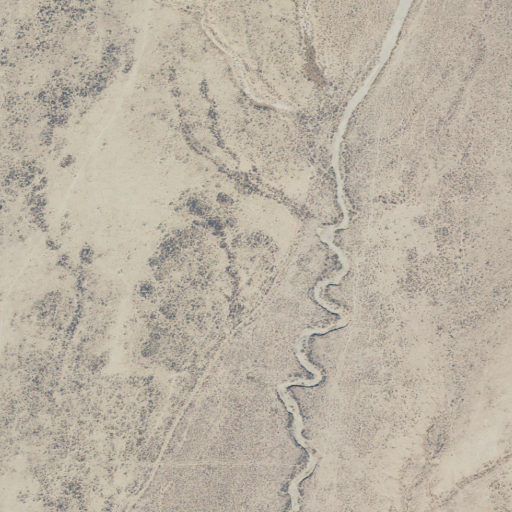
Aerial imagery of plain(s) in Utah named Dry Hollow Flats containing only shrub